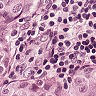
Metastatic tissue present: yes